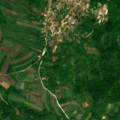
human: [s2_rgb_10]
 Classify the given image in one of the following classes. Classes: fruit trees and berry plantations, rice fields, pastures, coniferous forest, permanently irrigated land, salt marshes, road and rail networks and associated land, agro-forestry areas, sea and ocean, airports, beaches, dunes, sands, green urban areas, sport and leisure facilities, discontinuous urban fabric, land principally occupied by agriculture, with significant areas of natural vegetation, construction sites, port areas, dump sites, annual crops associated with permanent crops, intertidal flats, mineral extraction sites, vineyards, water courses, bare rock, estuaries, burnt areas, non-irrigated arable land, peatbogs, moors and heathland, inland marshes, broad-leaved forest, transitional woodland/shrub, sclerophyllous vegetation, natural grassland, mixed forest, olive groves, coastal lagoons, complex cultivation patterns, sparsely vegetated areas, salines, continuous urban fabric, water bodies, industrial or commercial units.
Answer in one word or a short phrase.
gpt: discontinuous urban fabric, non-irrigated arable land, complex cultivation patterns, land principally occupied by agriculture, with significant areas of natural vegetation, broad-leaved forest, transitional woodland/shrub